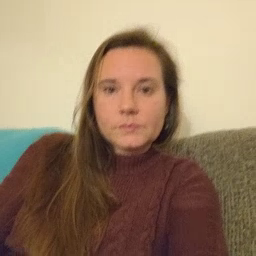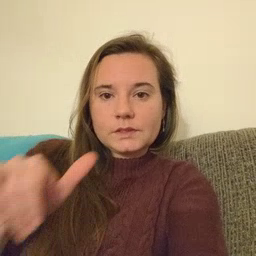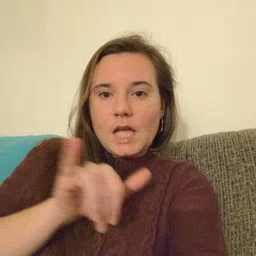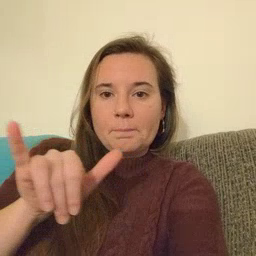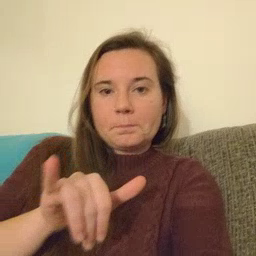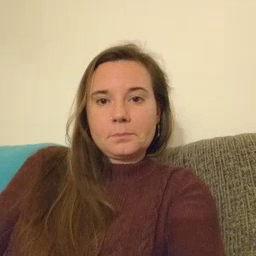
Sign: same